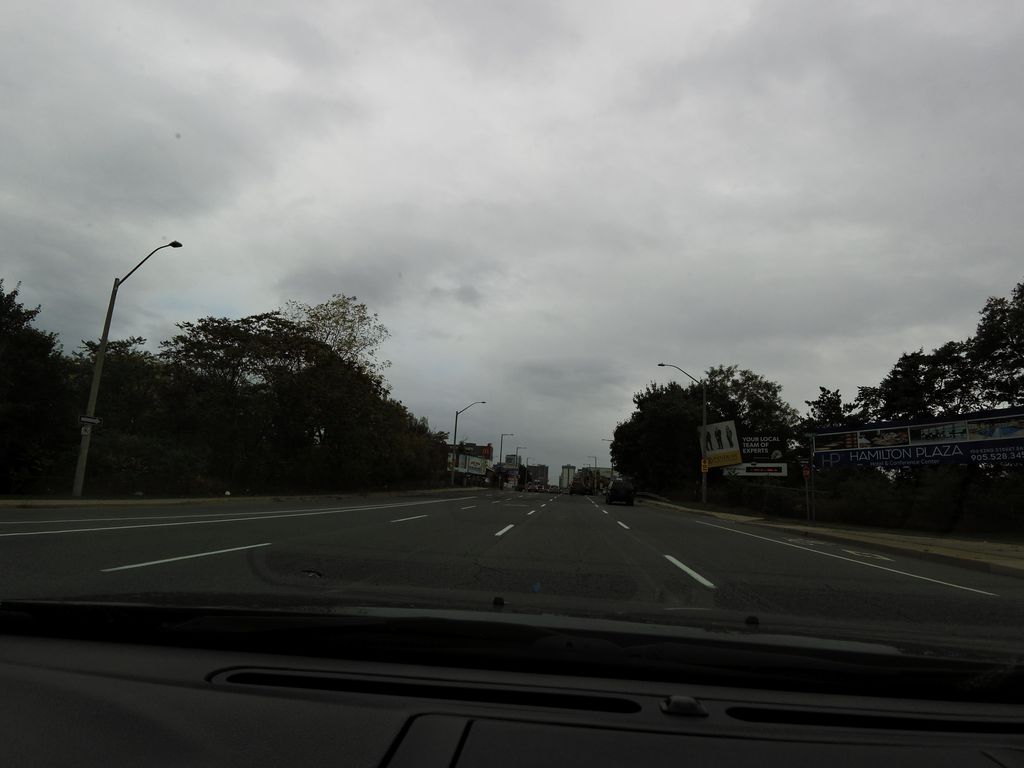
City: hamilton